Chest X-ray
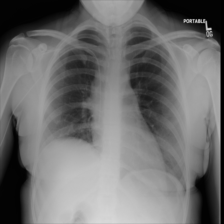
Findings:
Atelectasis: negative
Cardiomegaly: negative
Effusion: negative
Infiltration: negative
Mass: negative
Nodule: negative
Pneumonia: negative
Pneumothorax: negative
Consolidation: negative
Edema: negative
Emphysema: negative
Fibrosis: negative
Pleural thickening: negative
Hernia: negative